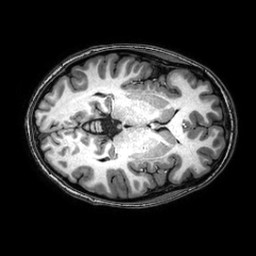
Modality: T1w
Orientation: axial
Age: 20
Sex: female